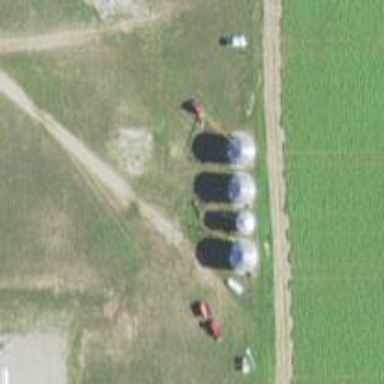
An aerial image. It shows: Silo.